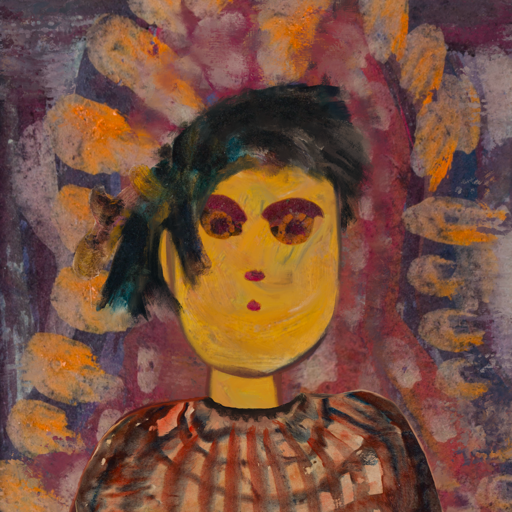
Background: Doll, Head And Neck Front: After_Raid, Face Front: Doll, Bust: Orphan, Hair Front: Pipe, Head Accessory: Blank, Second Necklace: Blank, Necklace: Blank, Baby: Blank